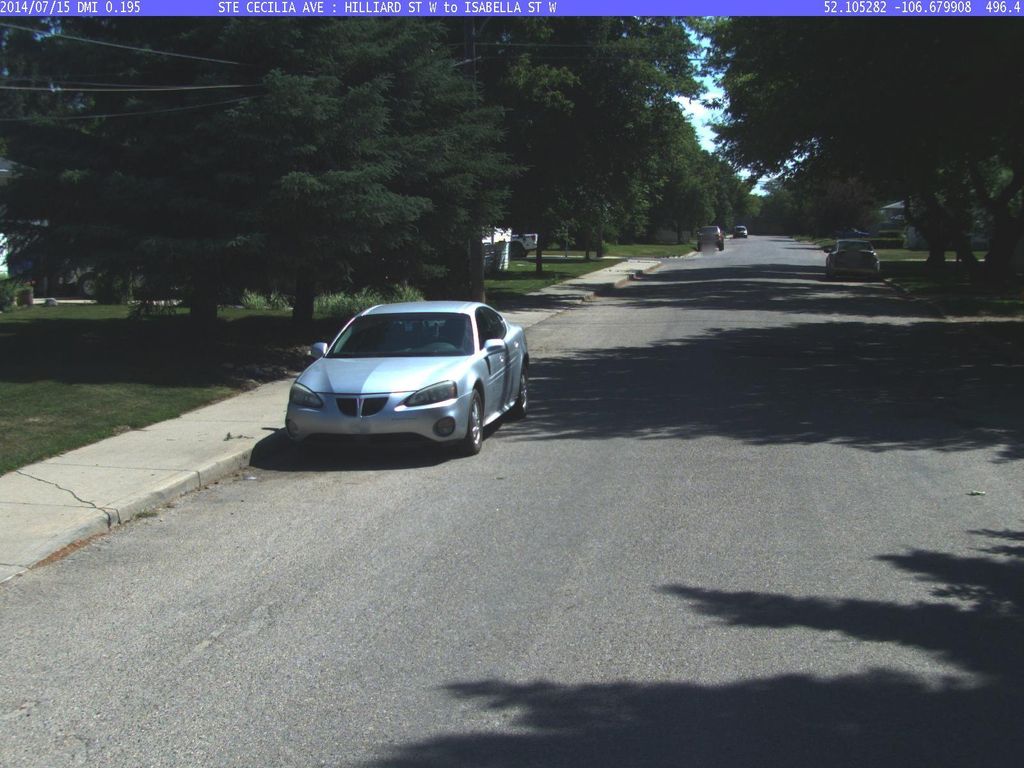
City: saskatoon